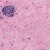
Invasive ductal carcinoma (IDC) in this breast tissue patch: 0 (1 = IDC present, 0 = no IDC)